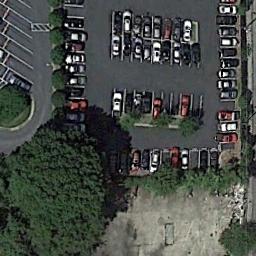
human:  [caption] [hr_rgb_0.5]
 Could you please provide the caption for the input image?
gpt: The parking lot has some neatly arranged cars of different colors and a grove of trees is next to the parking lot .

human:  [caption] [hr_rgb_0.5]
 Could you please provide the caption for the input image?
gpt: About a third of the parking spaces in the parking lot are occupied .

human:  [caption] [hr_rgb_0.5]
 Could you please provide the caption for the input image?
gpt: The parking lot is next to some trees .

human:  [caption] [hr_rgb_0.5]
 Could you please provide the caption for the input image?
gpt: There are many different colors and styles of cars in the parking lot .

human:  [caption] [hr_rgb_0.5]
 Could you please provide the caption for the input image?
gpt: There are some green trees beside the parking lot with some cars .